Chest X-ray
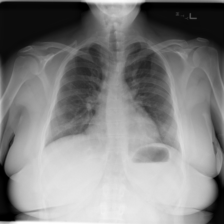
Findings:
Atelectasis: negative
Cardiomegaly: negative
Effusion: negative
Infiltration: negative
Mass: negative
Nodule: negative
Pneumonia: negative
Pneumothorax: negative
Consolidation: negative
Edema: negative
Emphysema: negative
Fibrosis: negative
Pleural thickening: negative
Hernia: negative